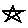
Label: star